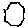
Label: hexagon